Question: I try to run javascript tests with jsTestDriver. When I start the tests, an exception occured.

The problem does not occur when the .conf file of jsTestDriver contains only one filepath in args, e.g.:
'''
plugin:
- name: "coverage"
jar: "plugins/coverage-1.3.4.b.jar"
module: "com.google.jstestdriver.coverage.CoverageModule"
args: "/examplepath/data/jsdevelopment/src/webhome/bp2011/js/external/jquery.js"
timeout: 60
'''
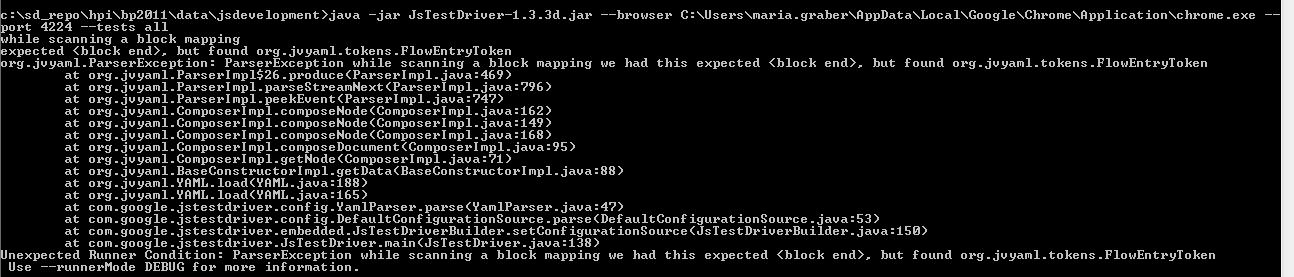
Answer: My problem was that I split the paths in args with quotes like
'''
args: "/examplepath/data/jsdevelopment/src/webhome/bp2011/js/external/jquery.js", "/examplepath2/data/jsdevelopment/src/webhome/bp2011/js/external/jquery.js"
'''
The solution is:
'''
args: "/examplepath/data/jsdevelopment/src/webhome/bp2011/js/external/jquery.js,/examplepath2/data/jsdevelopment/src/webhome/bp2011/js/external/jquery.js"
'''